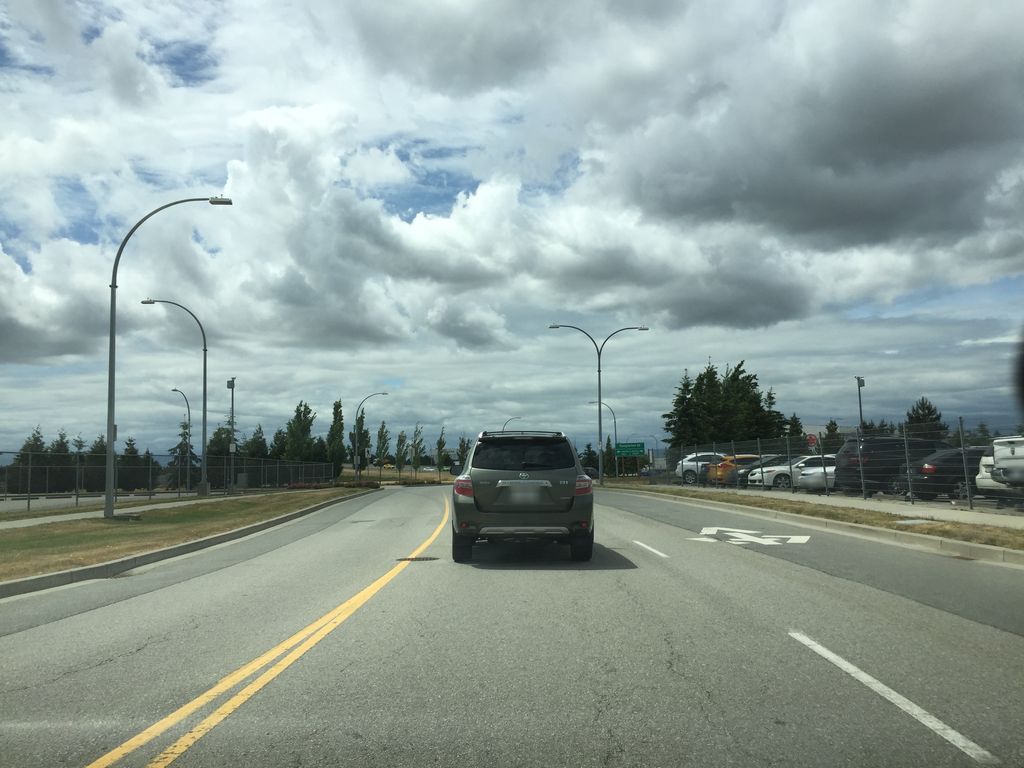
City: vancouver